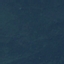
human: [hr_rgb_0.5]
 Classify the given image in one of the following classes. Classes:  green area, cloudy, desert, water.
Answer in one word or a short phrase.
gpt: green area